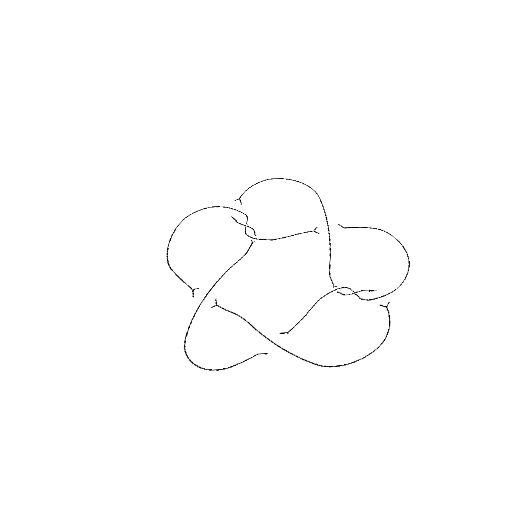
Crossing number: 9